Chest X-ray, PA view. Patient: 52 years old, sex M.
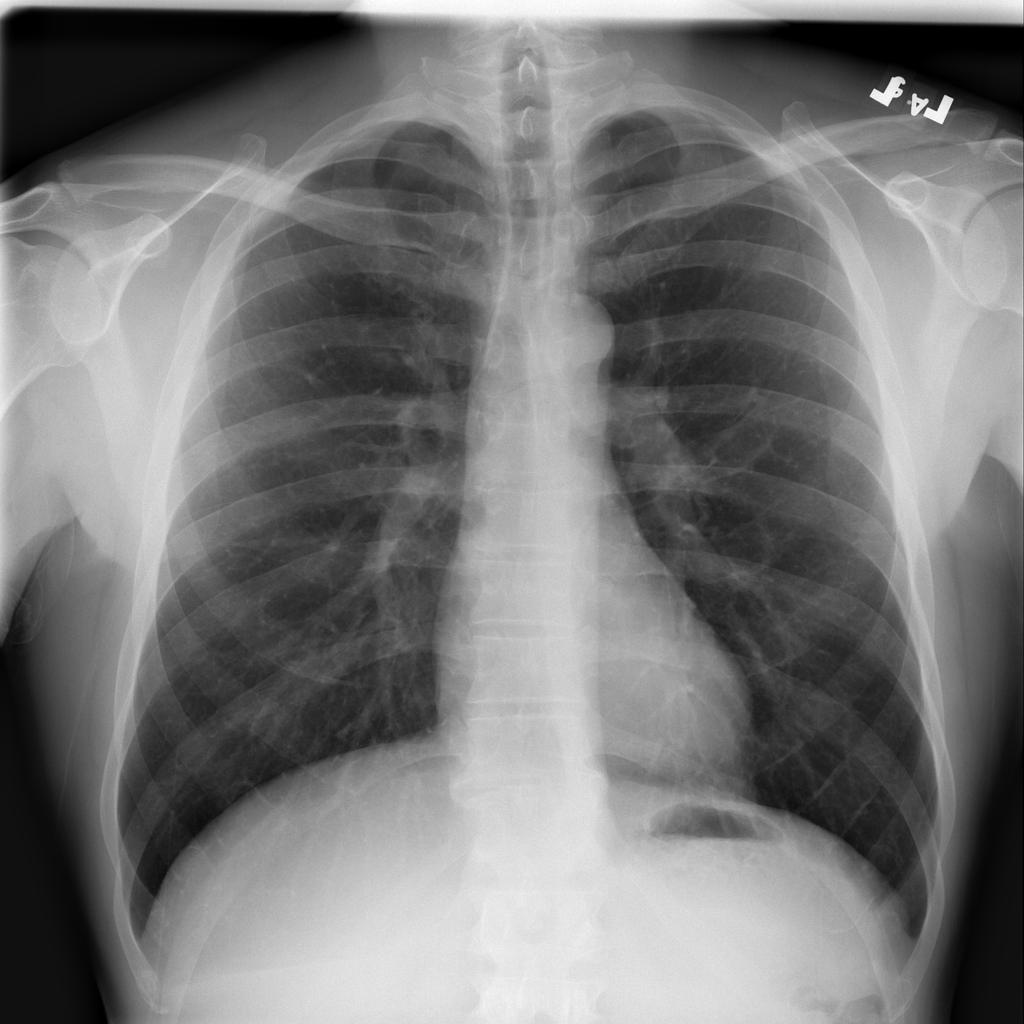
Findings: No Finding